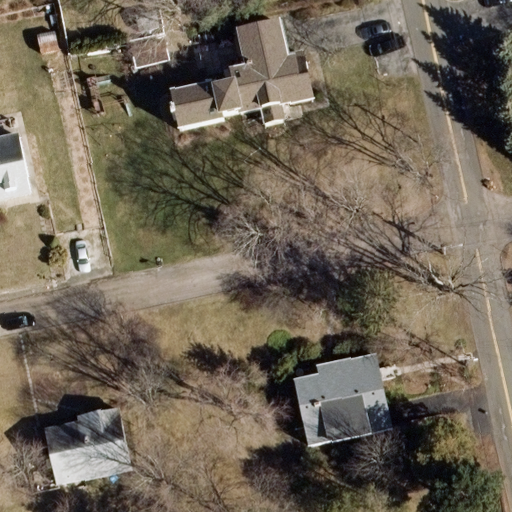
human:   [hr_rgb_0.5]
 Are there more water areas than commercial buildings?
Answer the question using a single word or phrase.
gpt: no

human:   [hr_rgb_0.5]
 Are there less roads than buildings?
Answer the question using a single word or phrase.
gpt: yes

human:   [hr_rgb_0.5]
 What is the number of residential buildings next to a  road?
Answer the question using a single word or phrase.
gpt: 4

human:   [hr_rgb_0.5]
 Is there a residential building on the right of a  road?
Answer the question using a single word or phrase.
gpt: yes

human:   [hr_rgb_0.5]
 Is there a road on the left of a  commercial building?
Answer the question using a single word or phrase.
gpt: no

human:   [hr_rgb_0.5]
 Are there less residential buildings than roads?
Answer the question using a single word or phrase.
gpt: no

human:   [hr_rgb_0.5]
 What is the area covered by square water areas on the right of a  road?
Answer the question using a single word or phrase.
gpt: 0m2

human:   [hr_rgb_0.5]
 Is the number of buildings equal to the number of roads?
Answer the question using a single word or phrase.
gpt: no

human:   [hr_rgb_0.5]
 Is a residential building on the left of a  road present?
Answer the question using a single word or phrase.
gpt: yes

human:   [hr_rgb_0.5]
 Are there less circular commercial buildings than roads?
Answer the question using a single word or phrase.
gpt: yes

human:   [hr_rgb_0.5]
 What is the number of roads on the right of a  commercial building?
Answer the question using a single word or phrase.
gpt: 0

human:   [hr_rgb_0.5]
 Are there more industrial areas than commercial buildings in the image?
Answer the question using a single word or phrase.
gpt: no

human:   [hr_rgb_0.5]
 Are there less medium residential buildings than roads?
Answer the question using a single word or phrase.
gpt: no

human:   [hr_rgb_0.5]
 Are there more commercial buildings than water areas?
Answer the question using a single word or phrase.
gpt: no

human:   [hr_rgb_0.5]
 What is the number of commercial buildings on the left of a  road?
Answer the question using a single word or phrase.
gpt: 0

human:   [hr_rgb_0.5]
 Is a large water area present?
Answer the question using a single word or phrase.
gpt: no

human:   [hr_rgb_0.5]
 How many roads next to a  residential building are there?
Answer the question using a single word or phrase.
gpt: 3

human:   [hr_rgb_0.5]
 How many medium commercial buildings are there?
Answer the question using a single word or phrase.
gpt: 0

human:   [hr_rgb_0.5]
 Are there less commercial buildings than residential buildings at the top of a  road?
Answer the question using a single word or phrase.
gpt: yes

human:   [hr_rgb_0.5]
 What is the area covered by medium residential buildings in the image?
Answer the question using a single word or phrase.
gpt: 903m2

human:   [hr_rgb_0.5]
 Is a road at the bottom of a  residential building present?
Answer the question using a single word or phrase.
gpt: yes

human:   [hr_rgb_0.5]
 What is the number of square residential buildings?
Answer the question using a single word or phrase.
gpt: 0

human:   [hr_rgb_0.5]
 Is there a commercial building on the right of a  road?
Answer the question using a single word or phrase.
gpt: no

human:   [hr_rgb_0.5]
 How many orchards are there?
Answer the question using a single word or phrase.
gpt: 0

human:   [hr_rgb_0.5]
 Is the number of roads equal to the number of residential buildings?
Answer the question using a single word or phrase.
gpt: no

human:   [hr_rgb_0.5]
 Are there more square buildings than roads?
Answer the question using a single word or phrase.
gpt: no

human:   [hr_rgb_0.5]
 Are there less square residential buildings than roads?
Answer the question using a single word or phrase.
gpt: yes

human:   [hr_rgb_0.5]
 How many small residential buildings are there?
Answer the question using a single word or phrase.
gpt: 0

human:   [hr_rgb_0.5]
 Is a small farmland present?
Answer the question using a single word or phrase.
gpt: no

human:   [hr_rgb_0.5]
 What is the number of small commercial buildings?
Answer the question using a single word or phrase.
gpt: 0

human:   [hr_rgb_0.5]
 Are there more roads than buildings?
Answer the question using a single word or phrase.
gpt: no

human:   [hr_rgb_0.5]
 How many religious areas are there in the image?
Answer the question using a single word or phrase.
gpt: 0

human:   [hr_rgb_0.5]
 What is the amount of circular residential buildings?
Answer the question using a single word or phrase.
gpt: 0

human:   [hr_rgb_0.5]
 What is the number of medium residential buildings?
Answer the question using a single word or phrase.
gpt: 4

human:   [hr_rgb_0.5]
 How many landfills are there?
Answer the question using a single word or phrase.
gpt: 0

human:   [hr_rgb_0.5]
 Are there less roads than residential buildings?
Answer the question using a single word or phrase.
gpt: yes